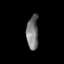
Tissue: lung
Cell type: T cells
Senescence score: 0.182
Nuclear area (px): 396
Mean DAPI intensity: 119.189